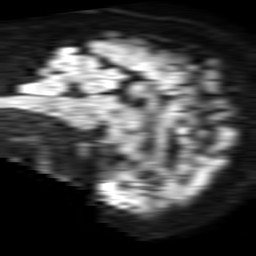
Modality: TRACE
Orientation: sagittal
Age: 48
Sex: male
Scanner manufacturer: philips
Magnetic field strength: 1.5 T
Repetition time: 3.403 s
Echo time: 0.06922 s